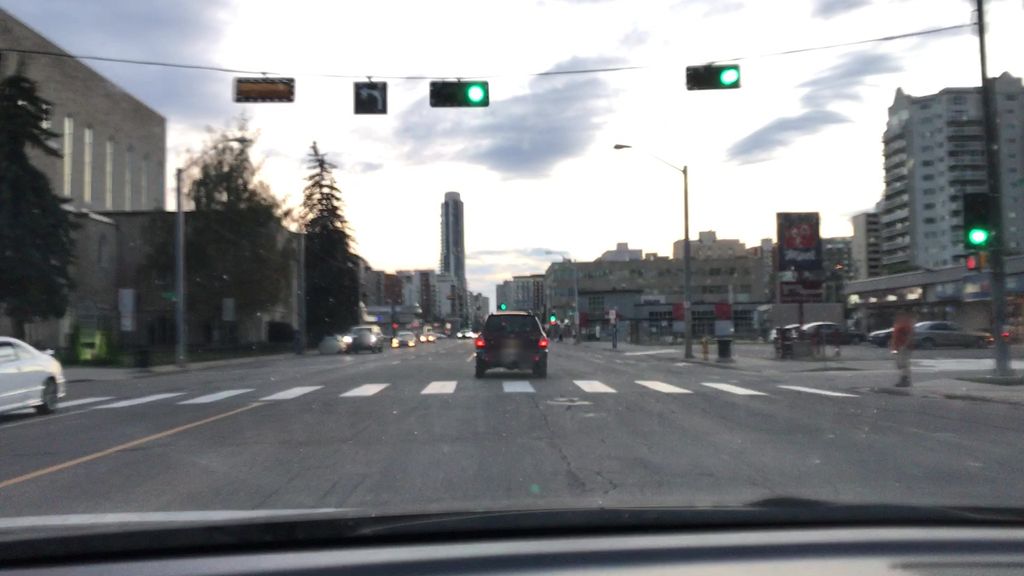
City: edmonton